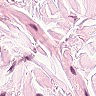
Metastatic tissue present: no